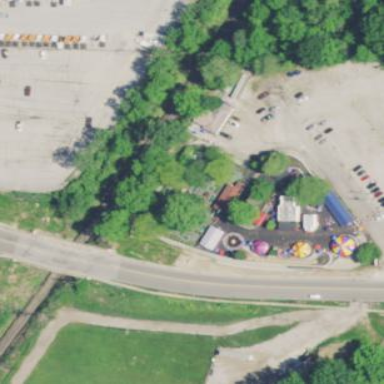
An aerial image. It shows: Miniature golf course.